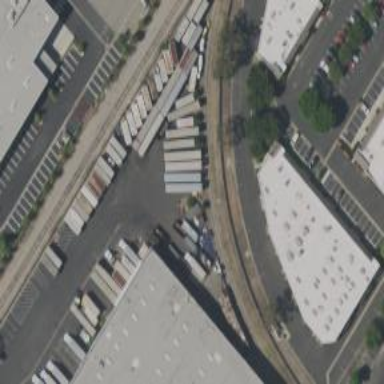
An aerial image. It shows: Railway siding with rails.